Question: see below image, status bar showing at some below level on simulator. it works fine on device.
why this happenes? anyone has any idea? because of this i can't guess correct positions of other controls.
why this happens? and any way to correct this?
already i have added retina support images. generally it shows blank space on below area if retina images are not available . but i am seeing this first time that status bar is showing at some below level

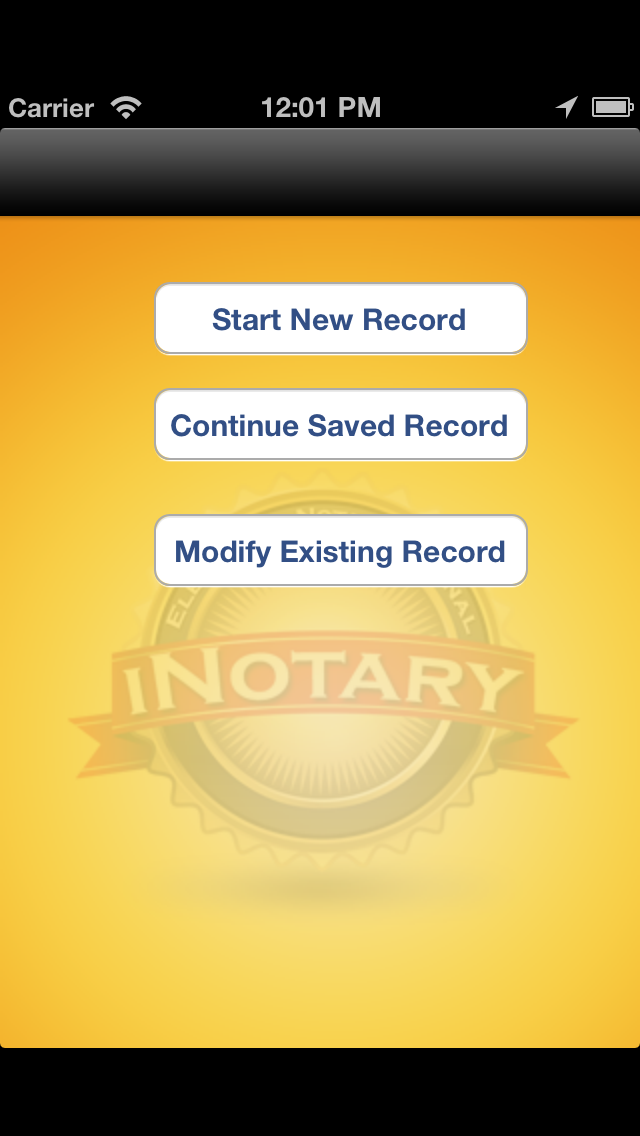
Answer:  click on warning and select Add